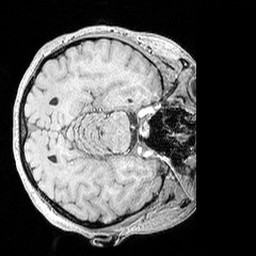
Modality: MP2RAGE
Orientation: axial
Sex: female
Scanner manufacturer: siemens
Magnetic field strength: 3 T
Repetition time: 5 s
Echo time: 0.00292 s